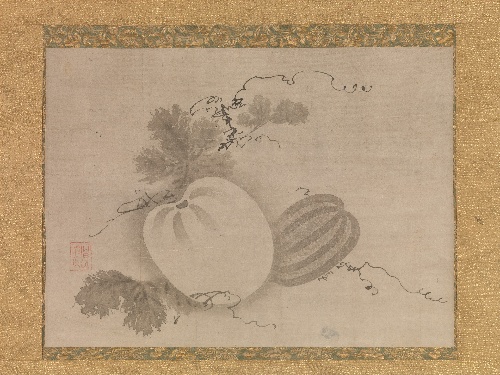
Title: 山田道安筆  瓜図|Melons
Artist: Yamada Dōan
Artist bio: Japanese, second half of the 16th century
Date: late 16th century
Object type: Hanging scroll
Classification: Paintings
Medium: Hanging scroll; ink on paper
Culture: Japan
Period: Muromachi period (1392–1573)
Dimensions: Image: 13 1/4 × 18 1/8 in. (33.6 × 46 cm)
Overall with mounting: 47 1/2 × 23 7/8 in. (120.7 × 60.6 cm)
Overall with knobs: 47 1/2 × 25 13/16 in. (120.7 × 65.5 cm)
Department: Asian Art
Credit line: Mary Griggs Burke Collection, Gift of the Mary and Jackson Burke Foundation, 2015
Accession year: 2015
Repository: Metropolitan Museum of Art, New York, NY
Tags: Fruit